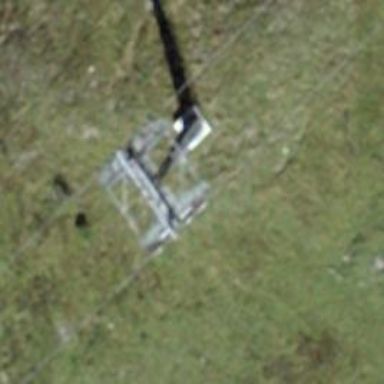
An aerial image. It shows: Pylon for aerialway.